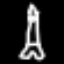
Label: The Eiffel Tower